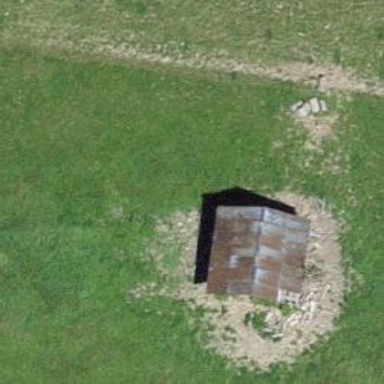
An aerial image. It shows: Barn.